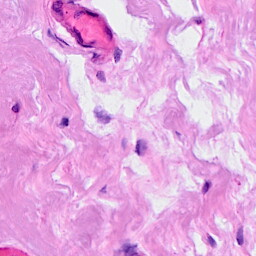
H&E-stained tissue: Breast